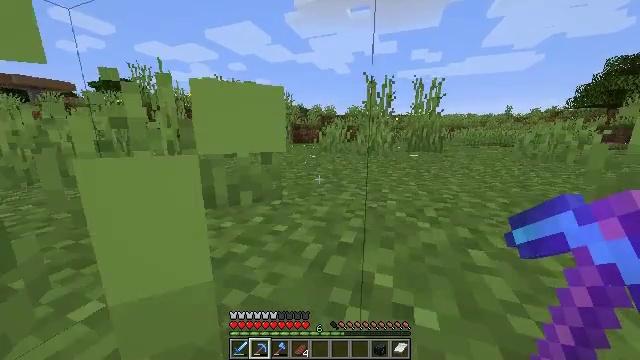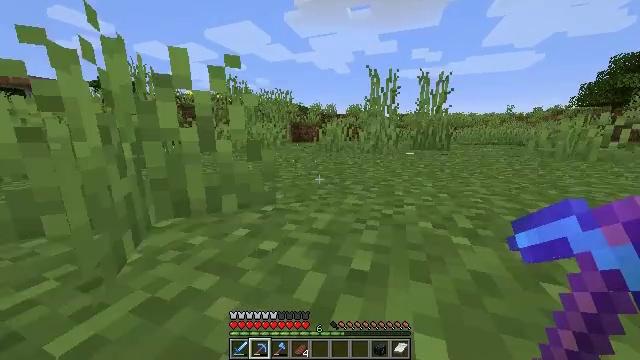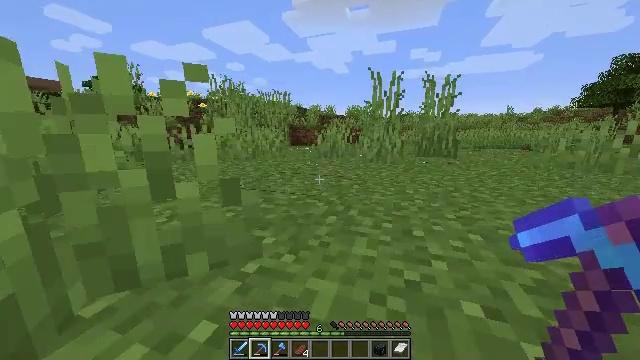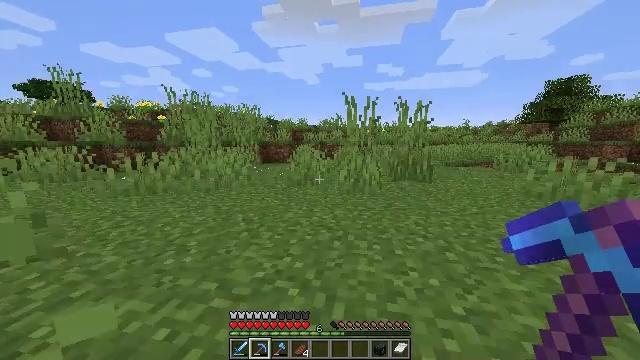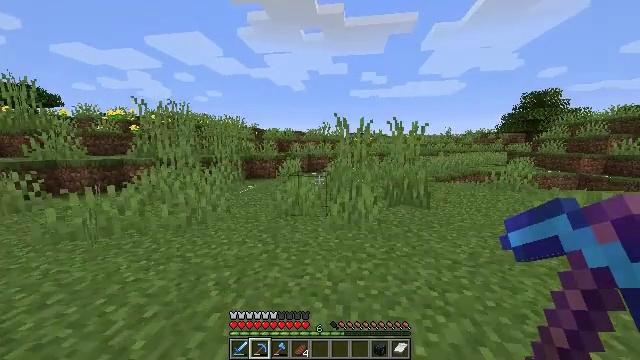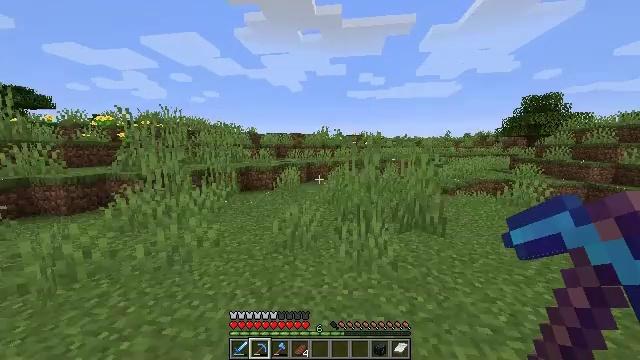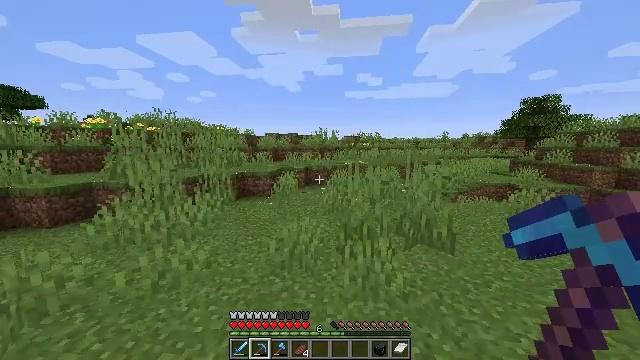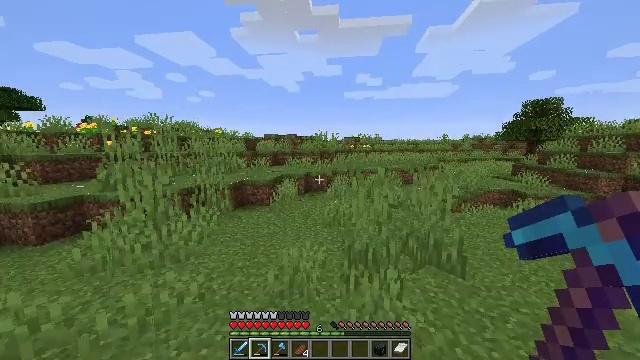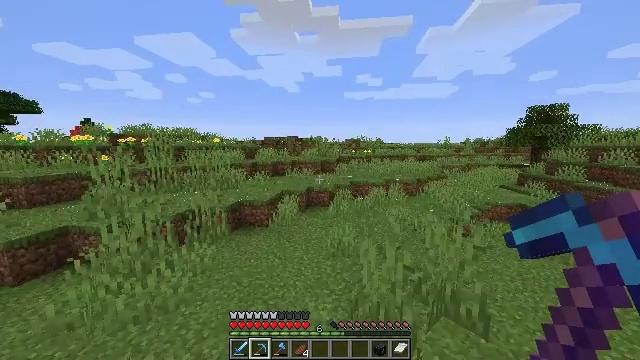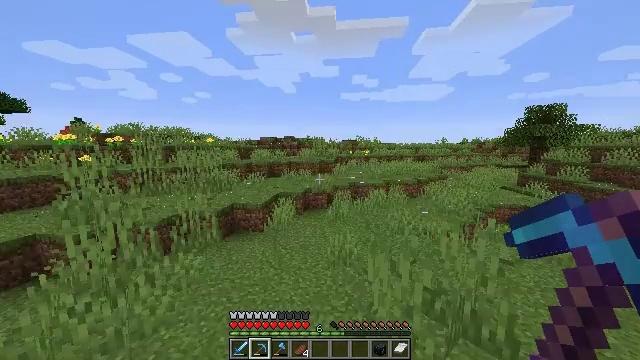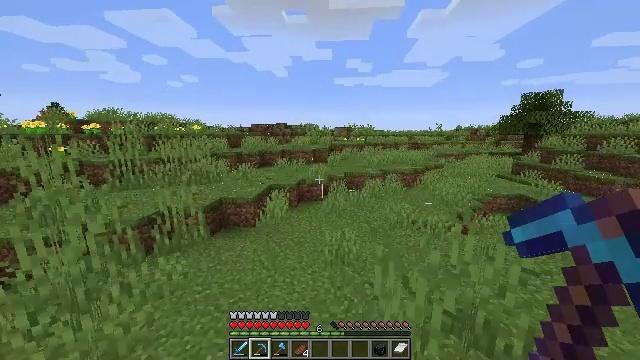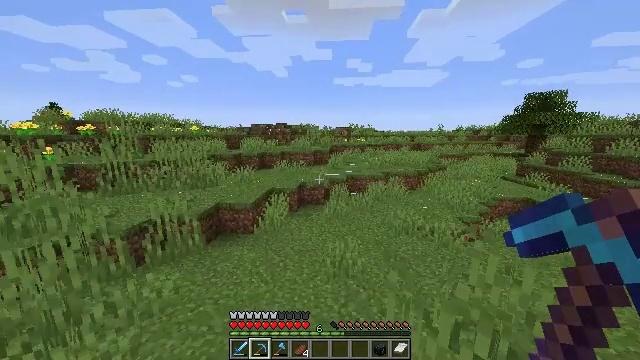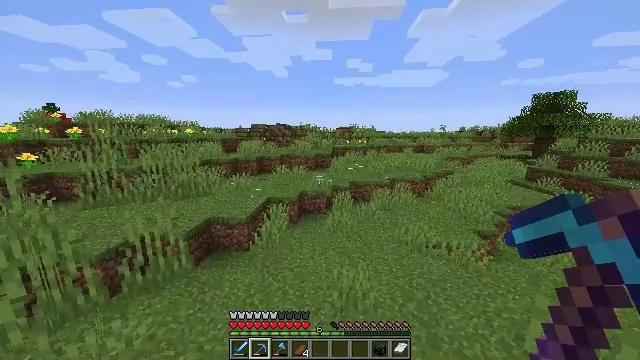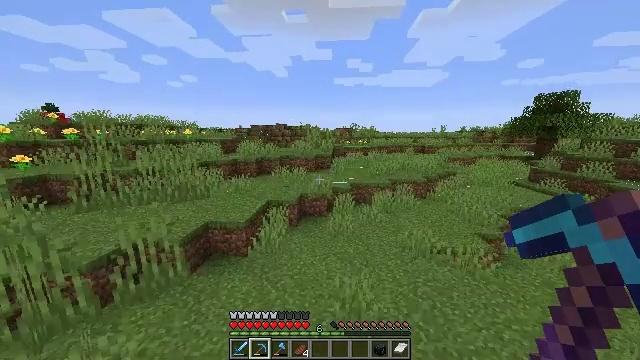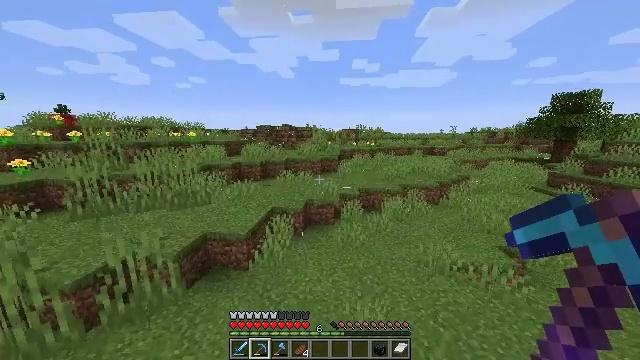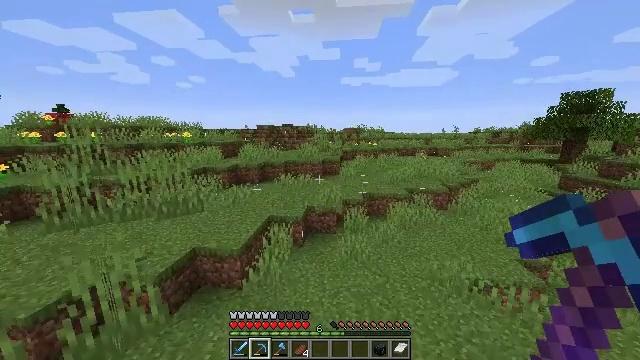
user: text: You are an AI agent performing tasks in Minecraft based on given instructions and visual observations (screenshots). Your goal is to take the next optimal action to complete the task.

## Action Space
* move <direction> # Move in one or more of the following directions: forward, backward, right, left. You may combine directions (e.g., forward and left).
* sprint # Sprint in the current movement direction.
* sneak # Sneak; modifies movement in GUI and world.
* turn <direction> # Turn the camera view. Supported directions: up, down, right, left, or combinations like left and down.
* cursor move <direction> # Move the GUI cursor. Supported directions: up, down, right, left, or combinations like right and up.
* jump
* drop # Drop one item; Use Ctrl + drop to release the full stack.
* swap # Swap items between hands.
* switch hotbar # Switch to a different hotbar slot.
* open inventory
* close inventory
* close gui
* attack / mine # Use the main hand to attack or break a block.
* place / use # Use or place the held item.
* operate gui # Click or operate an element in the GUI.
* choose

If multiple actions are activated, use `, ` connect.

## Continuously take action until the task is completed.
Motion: motion action
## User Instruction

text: Gather birch log for crafting.
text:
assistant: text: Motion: move forward, sprint, jump
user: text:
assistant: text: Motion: move forward, sprint, jump
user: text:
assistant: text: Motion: move forward, sprint, turn right and up, jump
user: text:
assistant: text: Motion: move forward, sprint, turn right and up, jump
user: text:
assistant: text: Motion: move forward, sprint
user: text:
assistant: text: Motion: move forward, sprint
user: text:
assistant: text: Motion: move forward, sprint, jump
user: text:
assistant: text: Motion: move forward, sprint, jump
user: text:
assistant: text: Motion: move forward, sprint, jump
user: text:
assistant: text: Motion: move forward, sprint, turn right and down
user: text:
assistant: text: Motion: move forward, sprint, jump
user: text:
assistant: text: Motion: move forward, sprint, jump
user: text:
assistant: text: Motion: move forward, sprint, jump
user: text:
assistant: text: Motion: move forward, sprint, turn left, jump
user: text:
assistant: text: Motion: move forward, sprint, jump
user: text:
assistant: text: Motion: move forward, sprint, turn left, jump
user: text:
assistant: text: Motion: move forward, sprint, jump
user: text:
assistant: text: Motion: move forward, sprint, jump
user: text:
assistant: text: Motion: move forward, sprint, jump
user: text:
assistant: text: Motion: move forward, sprint, jump
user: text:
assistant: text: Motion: move forward, sprint, jump
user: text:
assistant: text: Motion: move forward, sprint, jump
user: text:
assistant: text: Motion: move forward, sprint, jump
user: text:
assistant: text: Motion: move forward, sprint, jump
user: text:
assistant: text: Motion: move forward, sprint, jump
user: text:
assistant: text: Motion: move forward, sprint, jump
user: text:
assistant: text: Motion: move forward, sprint, jump
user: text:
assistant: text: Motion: move forward, sprint, jump
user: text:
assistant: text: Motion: move forward, sprint, jump
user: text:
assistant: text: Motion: move forward, sprint, jump